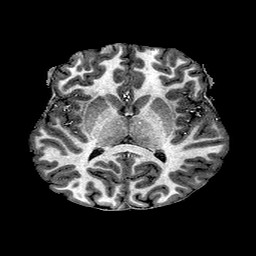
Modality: T1w
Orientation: coronal
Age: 24
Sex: male
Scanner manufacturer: ge
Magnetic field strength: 3 T
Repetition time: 7.66 s
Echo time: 0.003476 s